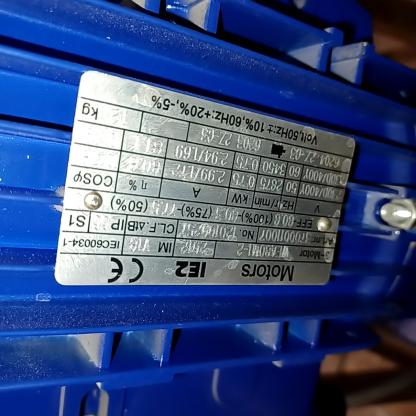
Klasa: tabliczka-znamionowa